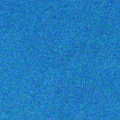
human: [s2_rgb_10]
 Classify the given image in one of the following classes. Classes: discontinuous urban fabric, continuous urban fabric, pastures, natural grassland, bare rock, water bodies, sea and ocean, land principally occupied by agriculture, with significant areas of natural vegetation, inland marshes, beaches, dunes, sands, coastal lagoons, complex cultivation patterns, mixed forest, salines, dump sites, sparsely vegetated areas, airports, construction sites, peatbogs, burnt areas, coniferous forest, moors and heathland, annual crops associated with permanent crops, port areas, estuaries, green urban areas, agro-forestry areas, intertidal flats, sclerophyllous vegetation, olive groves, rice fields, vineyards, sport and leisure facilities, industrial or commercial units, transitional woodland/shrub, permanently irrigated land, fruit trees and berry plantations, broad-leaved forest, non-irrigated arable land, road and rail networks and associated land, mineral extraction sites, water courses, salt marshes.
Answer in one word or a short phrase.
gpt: sea and ocean